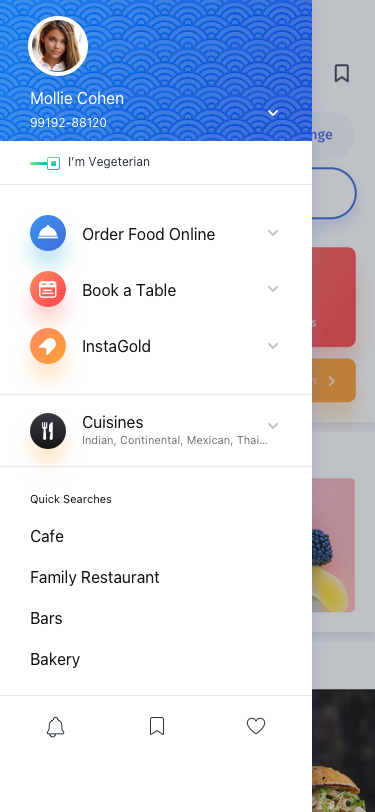
Text in this UI design:
99192-88120
Mollie Cohen
Quick Searches
Cuisines
Indian, Continental, Mexican, Thai…
Cafe
Family Restaurant
Bars
Bakery
I’m Vegeterian
Order Food Online

Book a Table

InstaGold